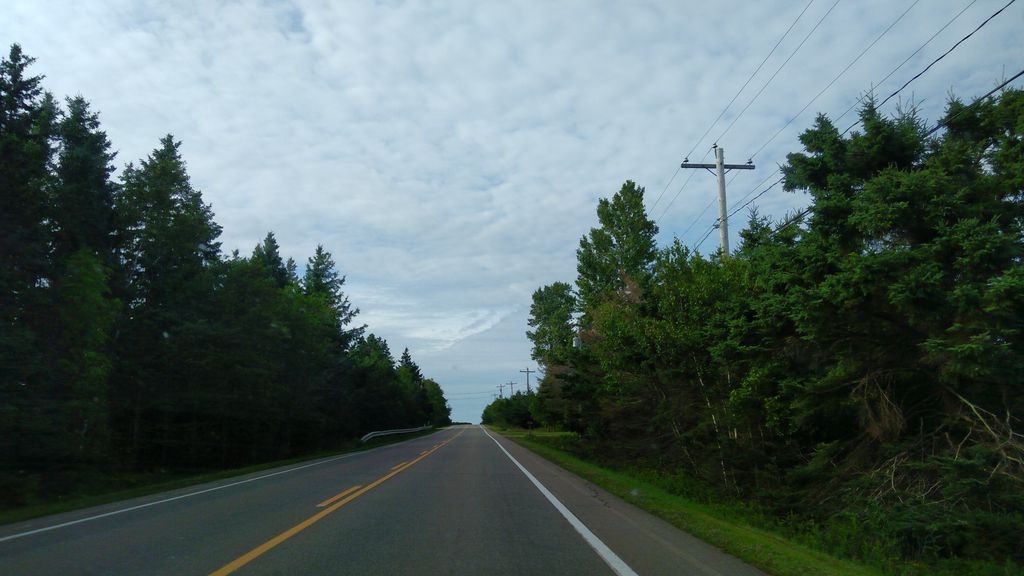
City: charlottetown